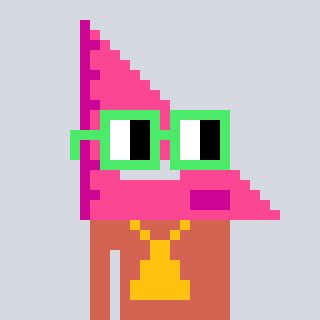
a pixel art character with square light green glasses, a squadron ruler-shaped head and a peachy-colored body on a cool background